Question: IOS app developer sent me a code for smily and chinese
'''
"😘😘😘😘Hao Jia Huo 😍😍😍"
'''
which is json when i decode it chinese part from json is proper decoded and proper viewable at website whily smily part is not visible while using
json_decode('"😘😘😘😘Hao Jia Huo 😍😍😍"');
i got
at web
while thay posted from app is

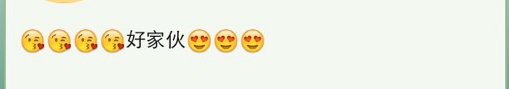
Answer: yahoooooooooooooooooooooooo... At last i get the solution of my problem
'''
<?php
print_r(json_decode('"😘😘😘😘Hao Jia Huo 😍😍😍"'));
?>
'''